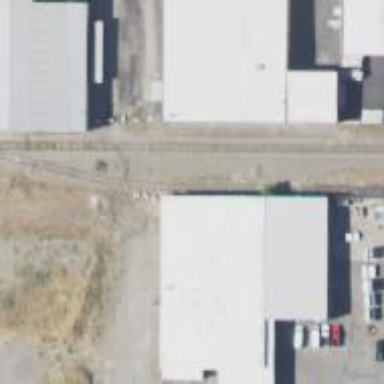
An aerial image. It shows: Railway siding for service.